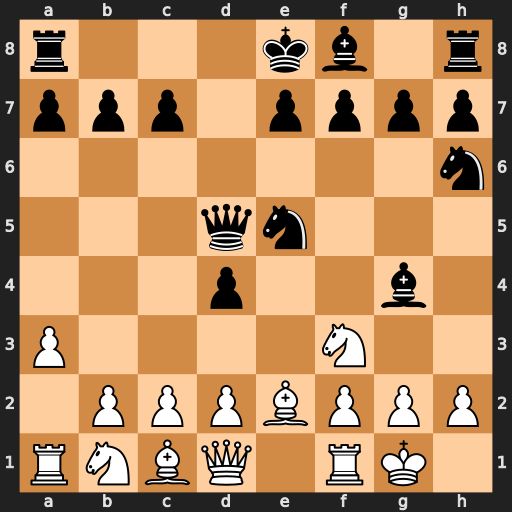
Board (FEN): r3kb1r/ppp1pppp/7n/3qn3/3p2b1/P4N2/1PPPBPPP/RNBQ1RK1
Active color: w
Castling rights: kq
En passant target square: -
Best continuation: Nxe5 Bxe2 Qxe2